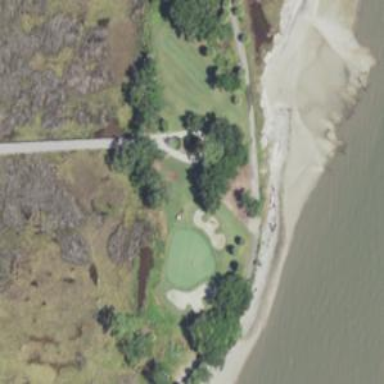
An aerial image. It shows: Rough grassy area used for golf.